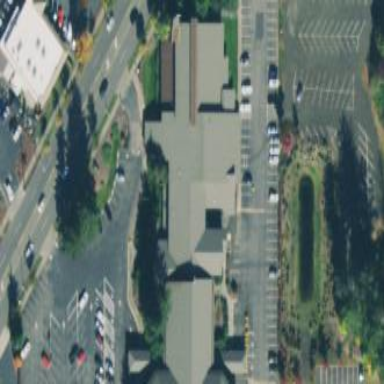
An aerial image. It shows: Building serving as place of worship.